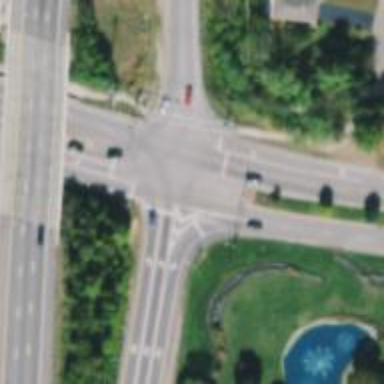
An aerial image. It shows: Solid stop line on the road.